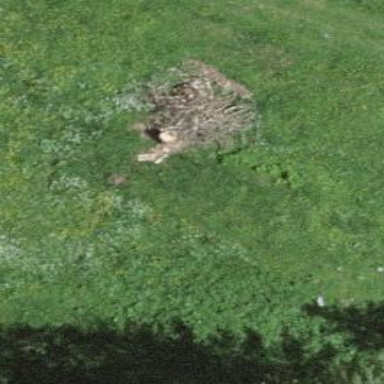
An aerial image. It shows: Evergreen needle-leaved tree.